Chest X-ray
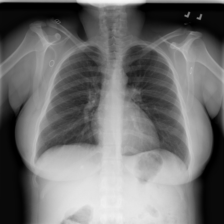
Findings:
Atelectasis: negative
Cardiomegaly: negative
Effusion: negative
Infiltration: negative
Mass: negative
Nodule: negative
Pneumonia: negative
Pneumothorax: negative
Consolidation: negative
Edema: negative
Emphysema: negative
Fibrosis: negative
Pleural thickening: negative
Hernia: negative